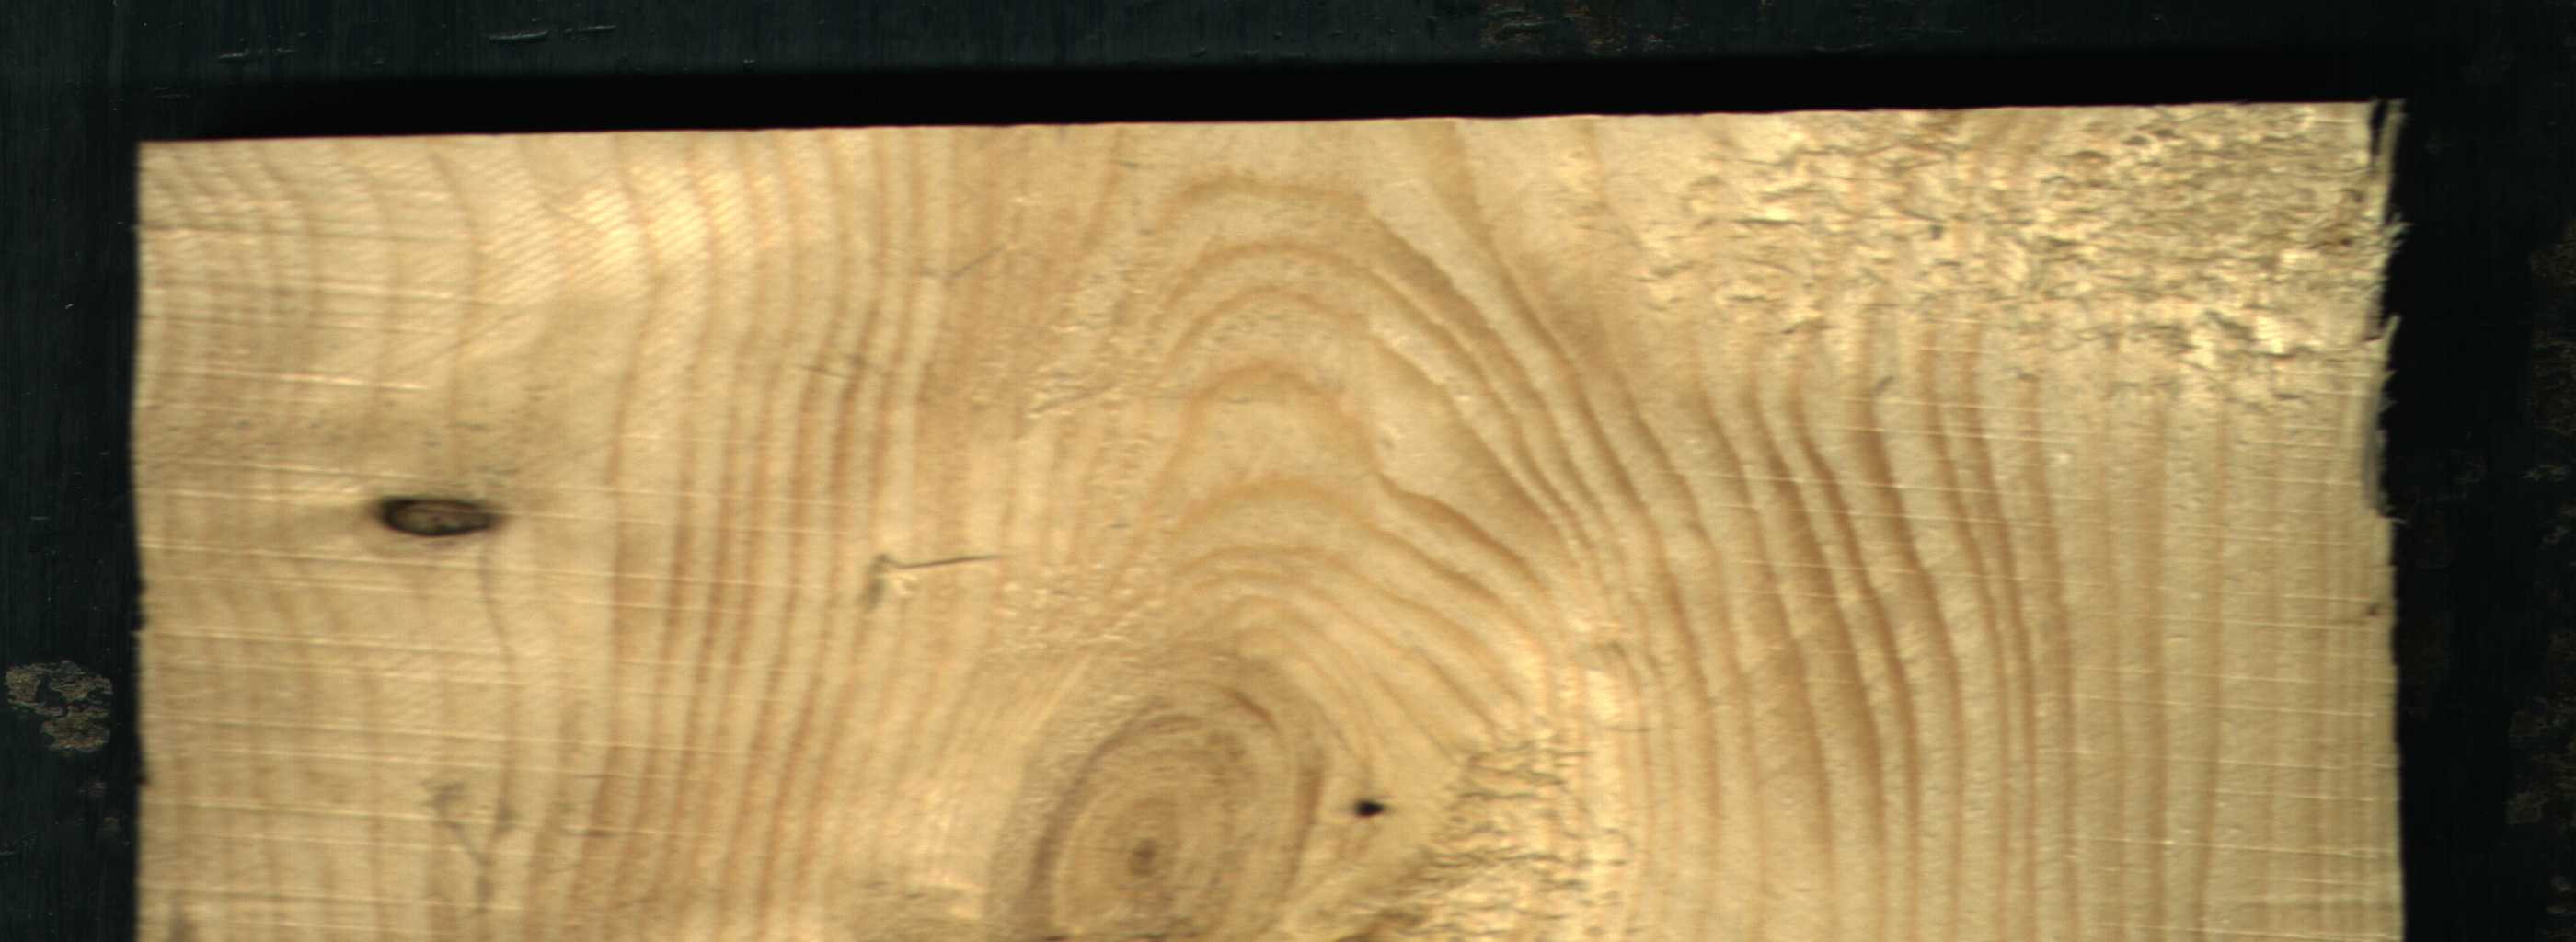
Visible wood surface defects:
Dead_Knot
Dead_Knot